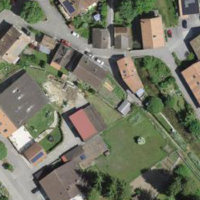
EUNIS habitat code: 54
Species observed at this site:
Portulaca oleracea